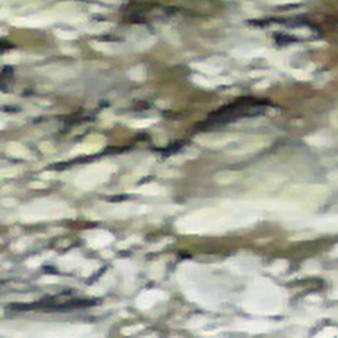
Label: other